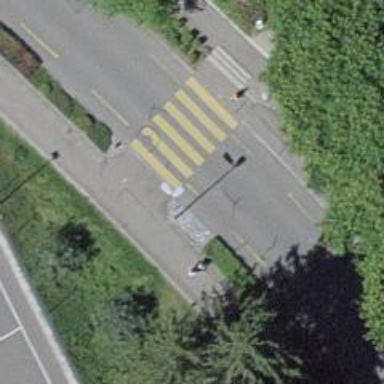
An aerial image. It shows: Marked crossing on the road.